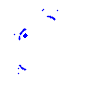
Particle: proton